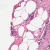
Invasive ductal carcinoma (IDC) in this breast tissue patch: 0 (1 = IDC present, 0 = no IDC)